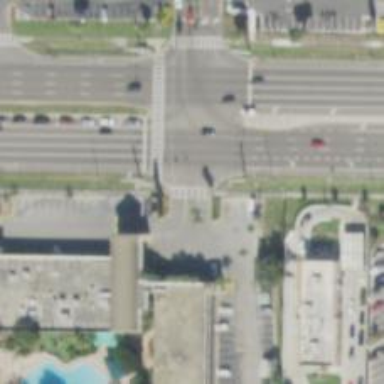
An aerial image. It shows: Crossing on the road.